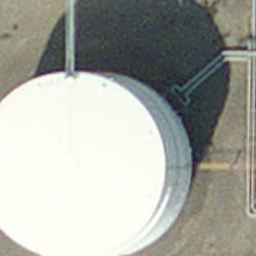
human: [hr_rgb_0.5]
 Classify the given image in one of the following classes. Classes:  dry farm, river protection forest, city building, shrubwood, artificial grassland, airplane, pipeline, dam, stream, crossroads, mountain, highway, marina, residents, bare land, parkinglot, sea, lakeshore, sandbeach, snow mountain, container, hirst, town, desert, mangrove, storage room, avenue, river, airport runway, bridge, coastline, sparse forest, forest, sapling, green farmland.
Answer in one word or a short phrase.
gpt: storage room